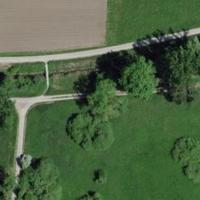
EUNIS habitat code: 24
Species observed at this site:
Milvus milvus
Cirsium arvense
Leucojum vernum
Emberiza citrinella
Sylvia atricapilla
Calopteryx virgo
Pieris napi